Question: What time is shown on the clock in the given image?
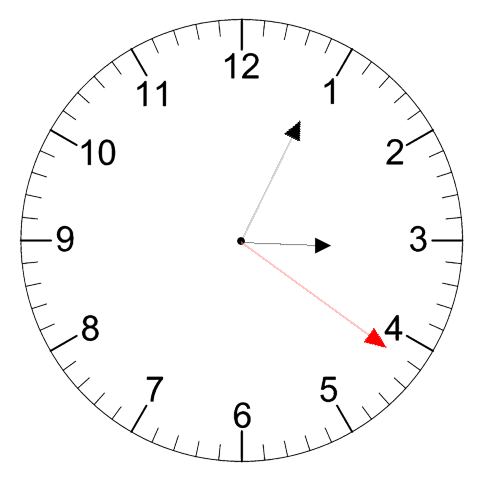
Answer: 03:04:21